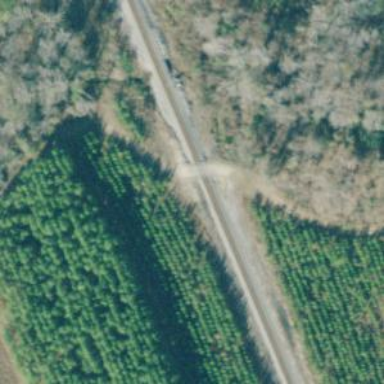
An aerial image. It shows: Railway track.